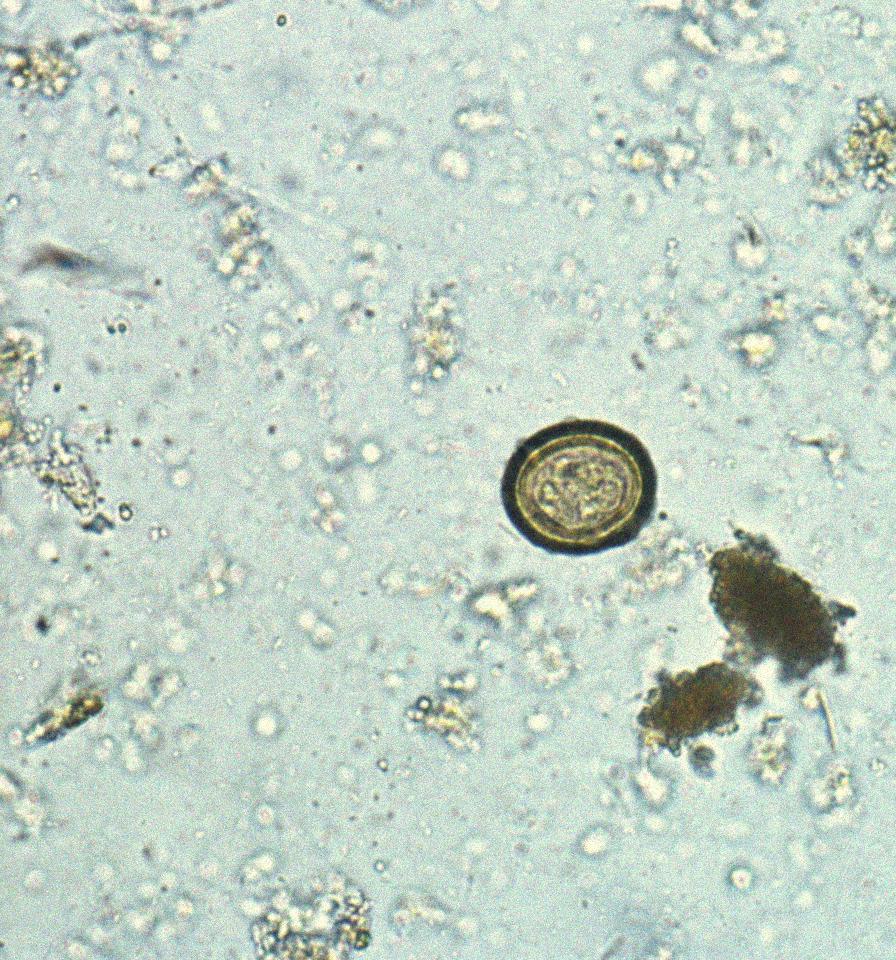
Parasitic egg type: Taenia spp. egg